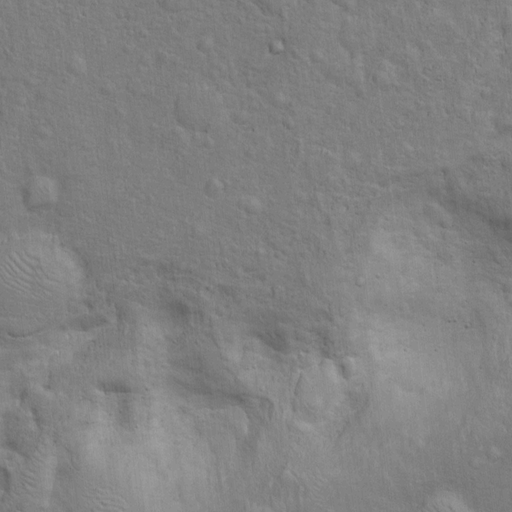
Objects detected: cone, cone, cone, cone